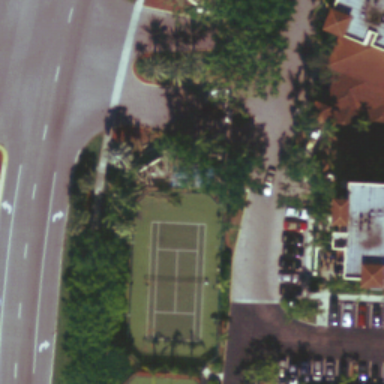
A small tennis court with some plants and cars beside .